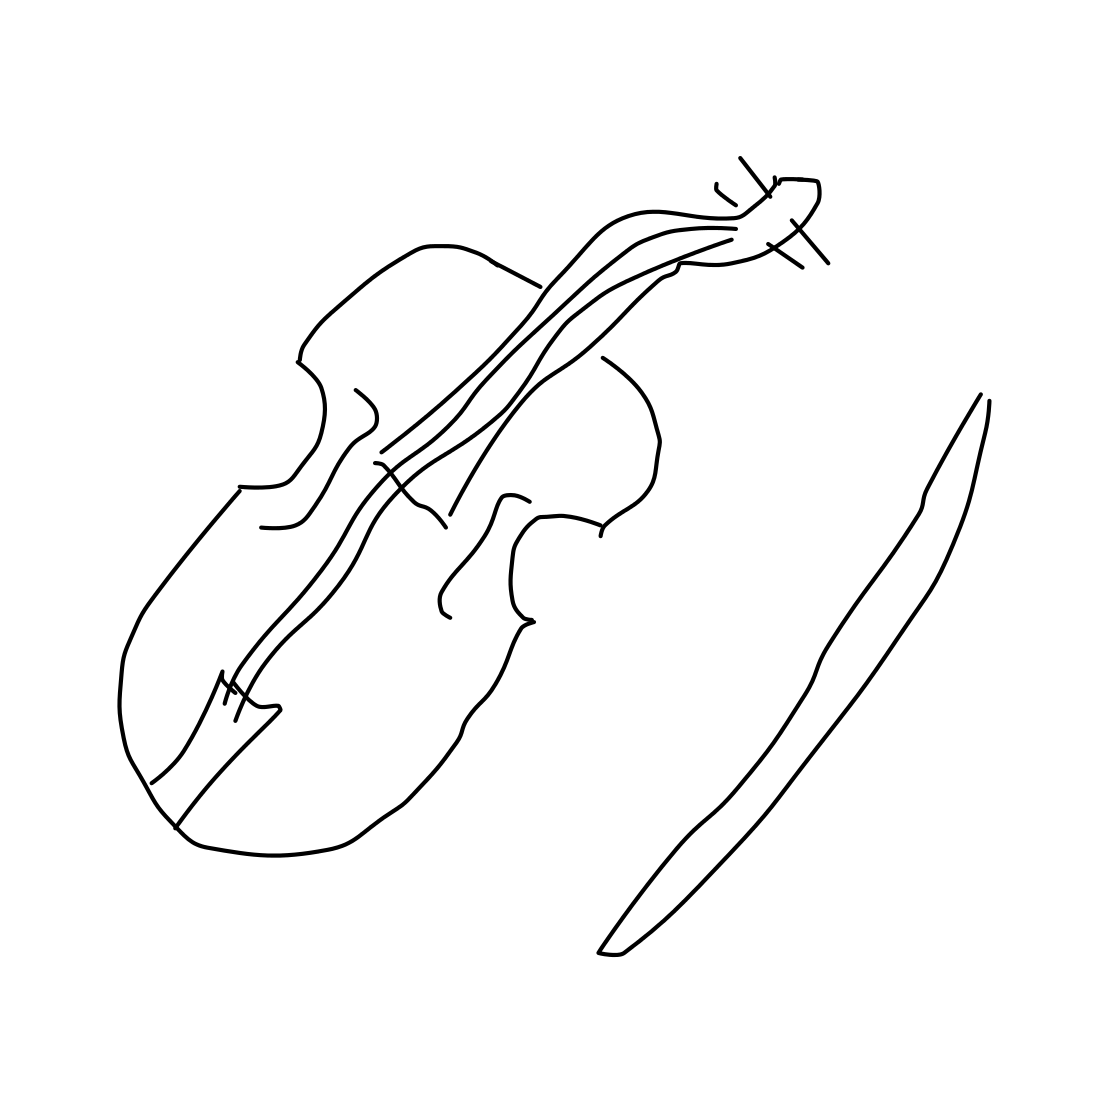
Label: violin